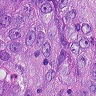
Metastatic tissue present: yes